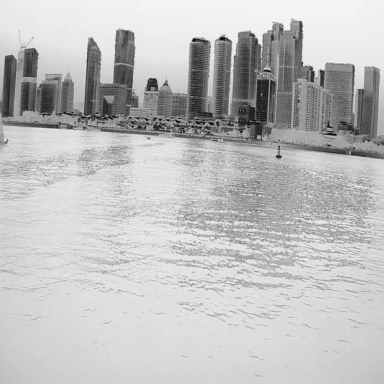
There are two objects shown in the infrared image, including a sailboat, and a canoe.